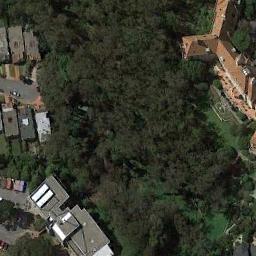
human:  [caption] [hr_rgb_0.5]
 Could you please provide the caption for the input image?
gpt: The forest with a lot of dense sage green trees is surrounded by some houses and a church .

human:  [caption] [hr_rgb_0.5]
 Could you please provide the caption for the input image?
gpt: Many  dark green trees are in a forest between many buildings .

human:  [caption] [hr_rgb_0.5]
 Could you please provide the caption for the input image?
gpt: The forest is next to some houses .

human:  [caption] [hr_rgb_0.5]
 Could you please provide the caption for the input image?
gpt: This is a dense forest .

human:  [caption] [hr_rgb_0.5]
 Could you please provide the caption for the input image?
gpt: There are some brown buildings beside a green forest .